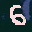
Label: 6